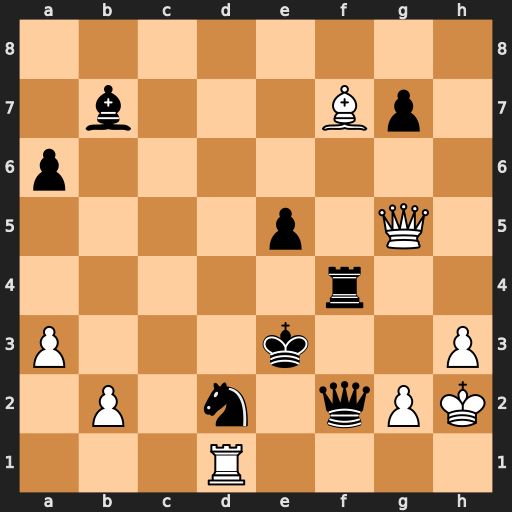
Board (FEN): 8/1b3Bp1/p7/4p1Q1/5r2/P3k2P/1P1n1qPK/3R4
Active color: w
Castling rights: -
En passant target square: -
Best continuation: Qxe5+ Be4 Qc5+ Ke2 Rxd2+ Kxd2 Qc3+ Kd1 Bh5+